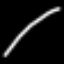
Label: line